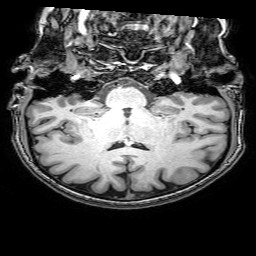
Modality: T1w
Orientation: sagittal
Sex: female
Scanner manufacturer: philips
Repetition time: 0.008091 s
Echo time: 0.0037 s